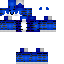
A male human skin with dark skin, wearing brown long hair dressed in a blue hoodie and blue pants, featuring a closed mouth.